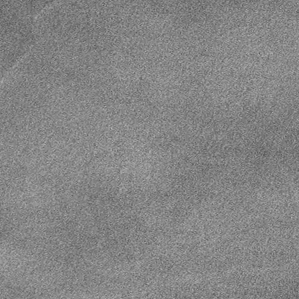
Label: frost